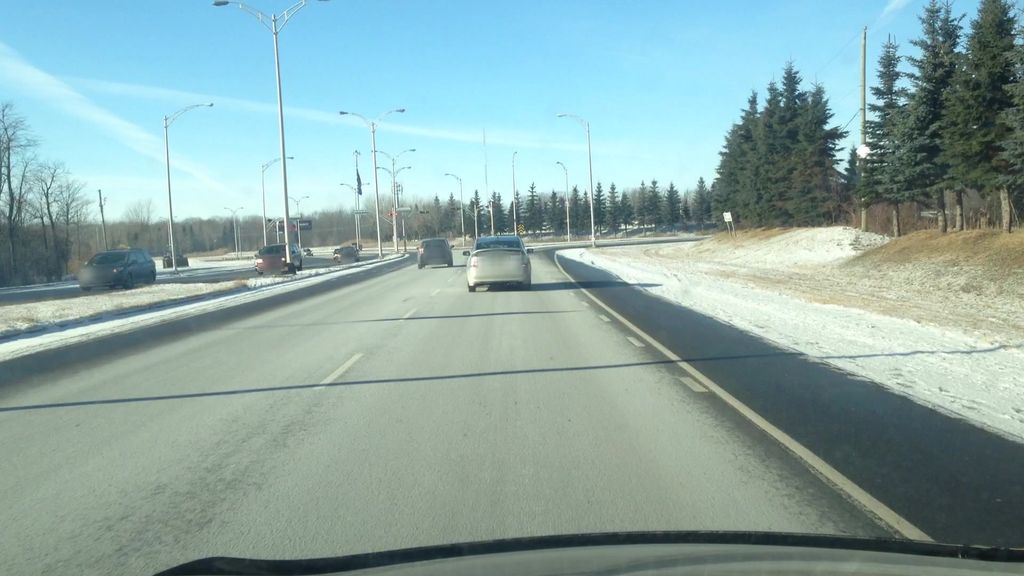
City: montreal